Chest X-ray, PA view. Patient: 37 years old, sex F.
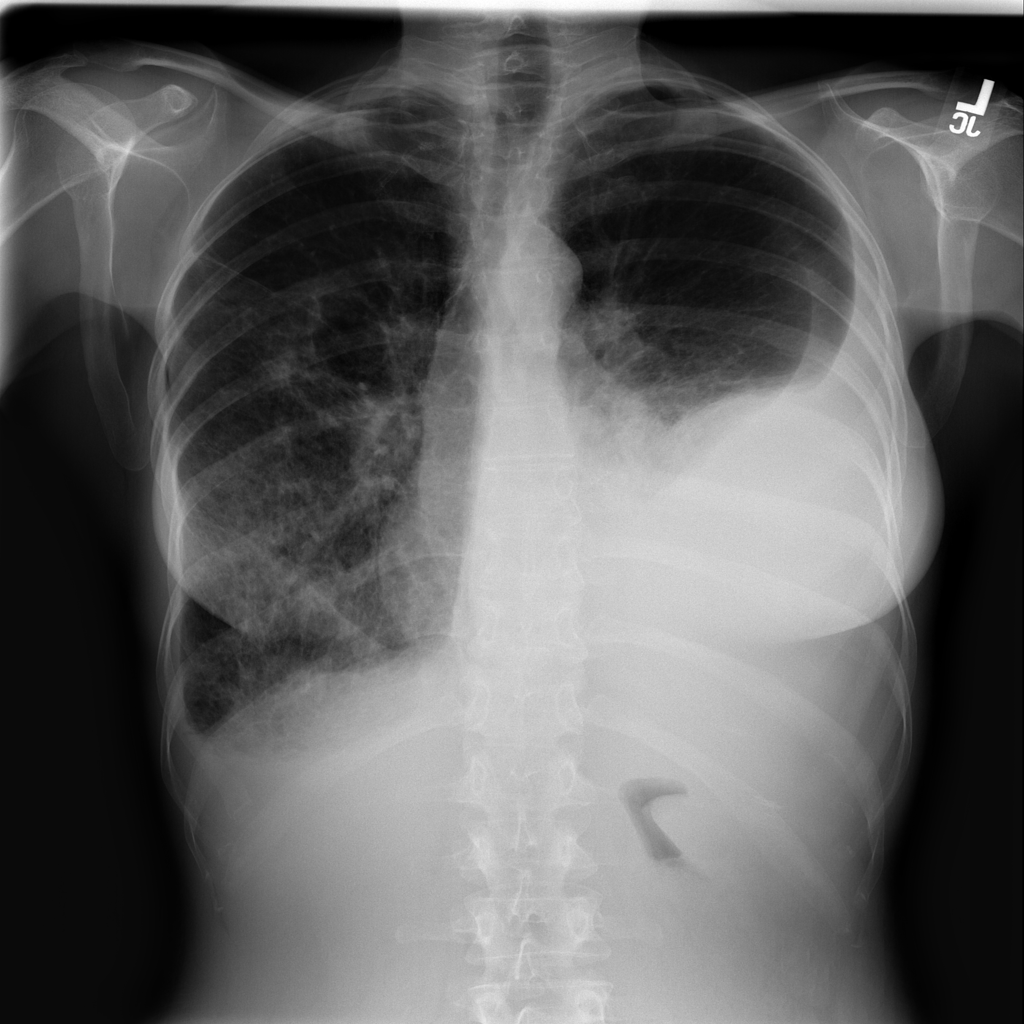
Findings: Effusion, Infiltration